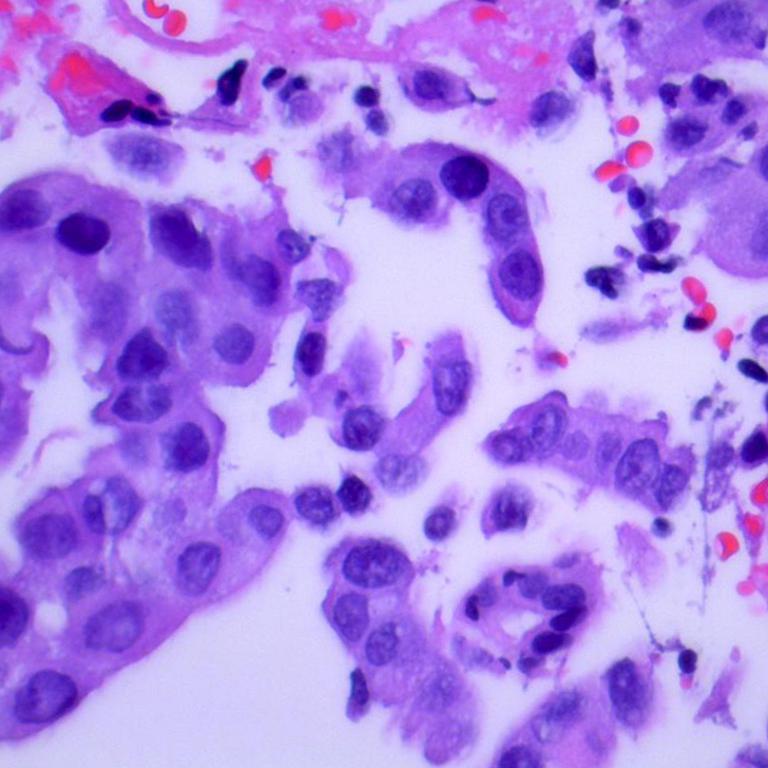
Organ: lung
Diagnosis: adenocarcinomas